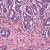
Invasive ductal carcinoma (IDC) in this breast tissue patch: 1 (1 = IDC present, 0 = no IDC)